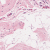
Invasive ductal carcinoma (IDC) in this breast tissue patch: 0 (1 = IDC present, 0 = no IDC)